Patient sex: F
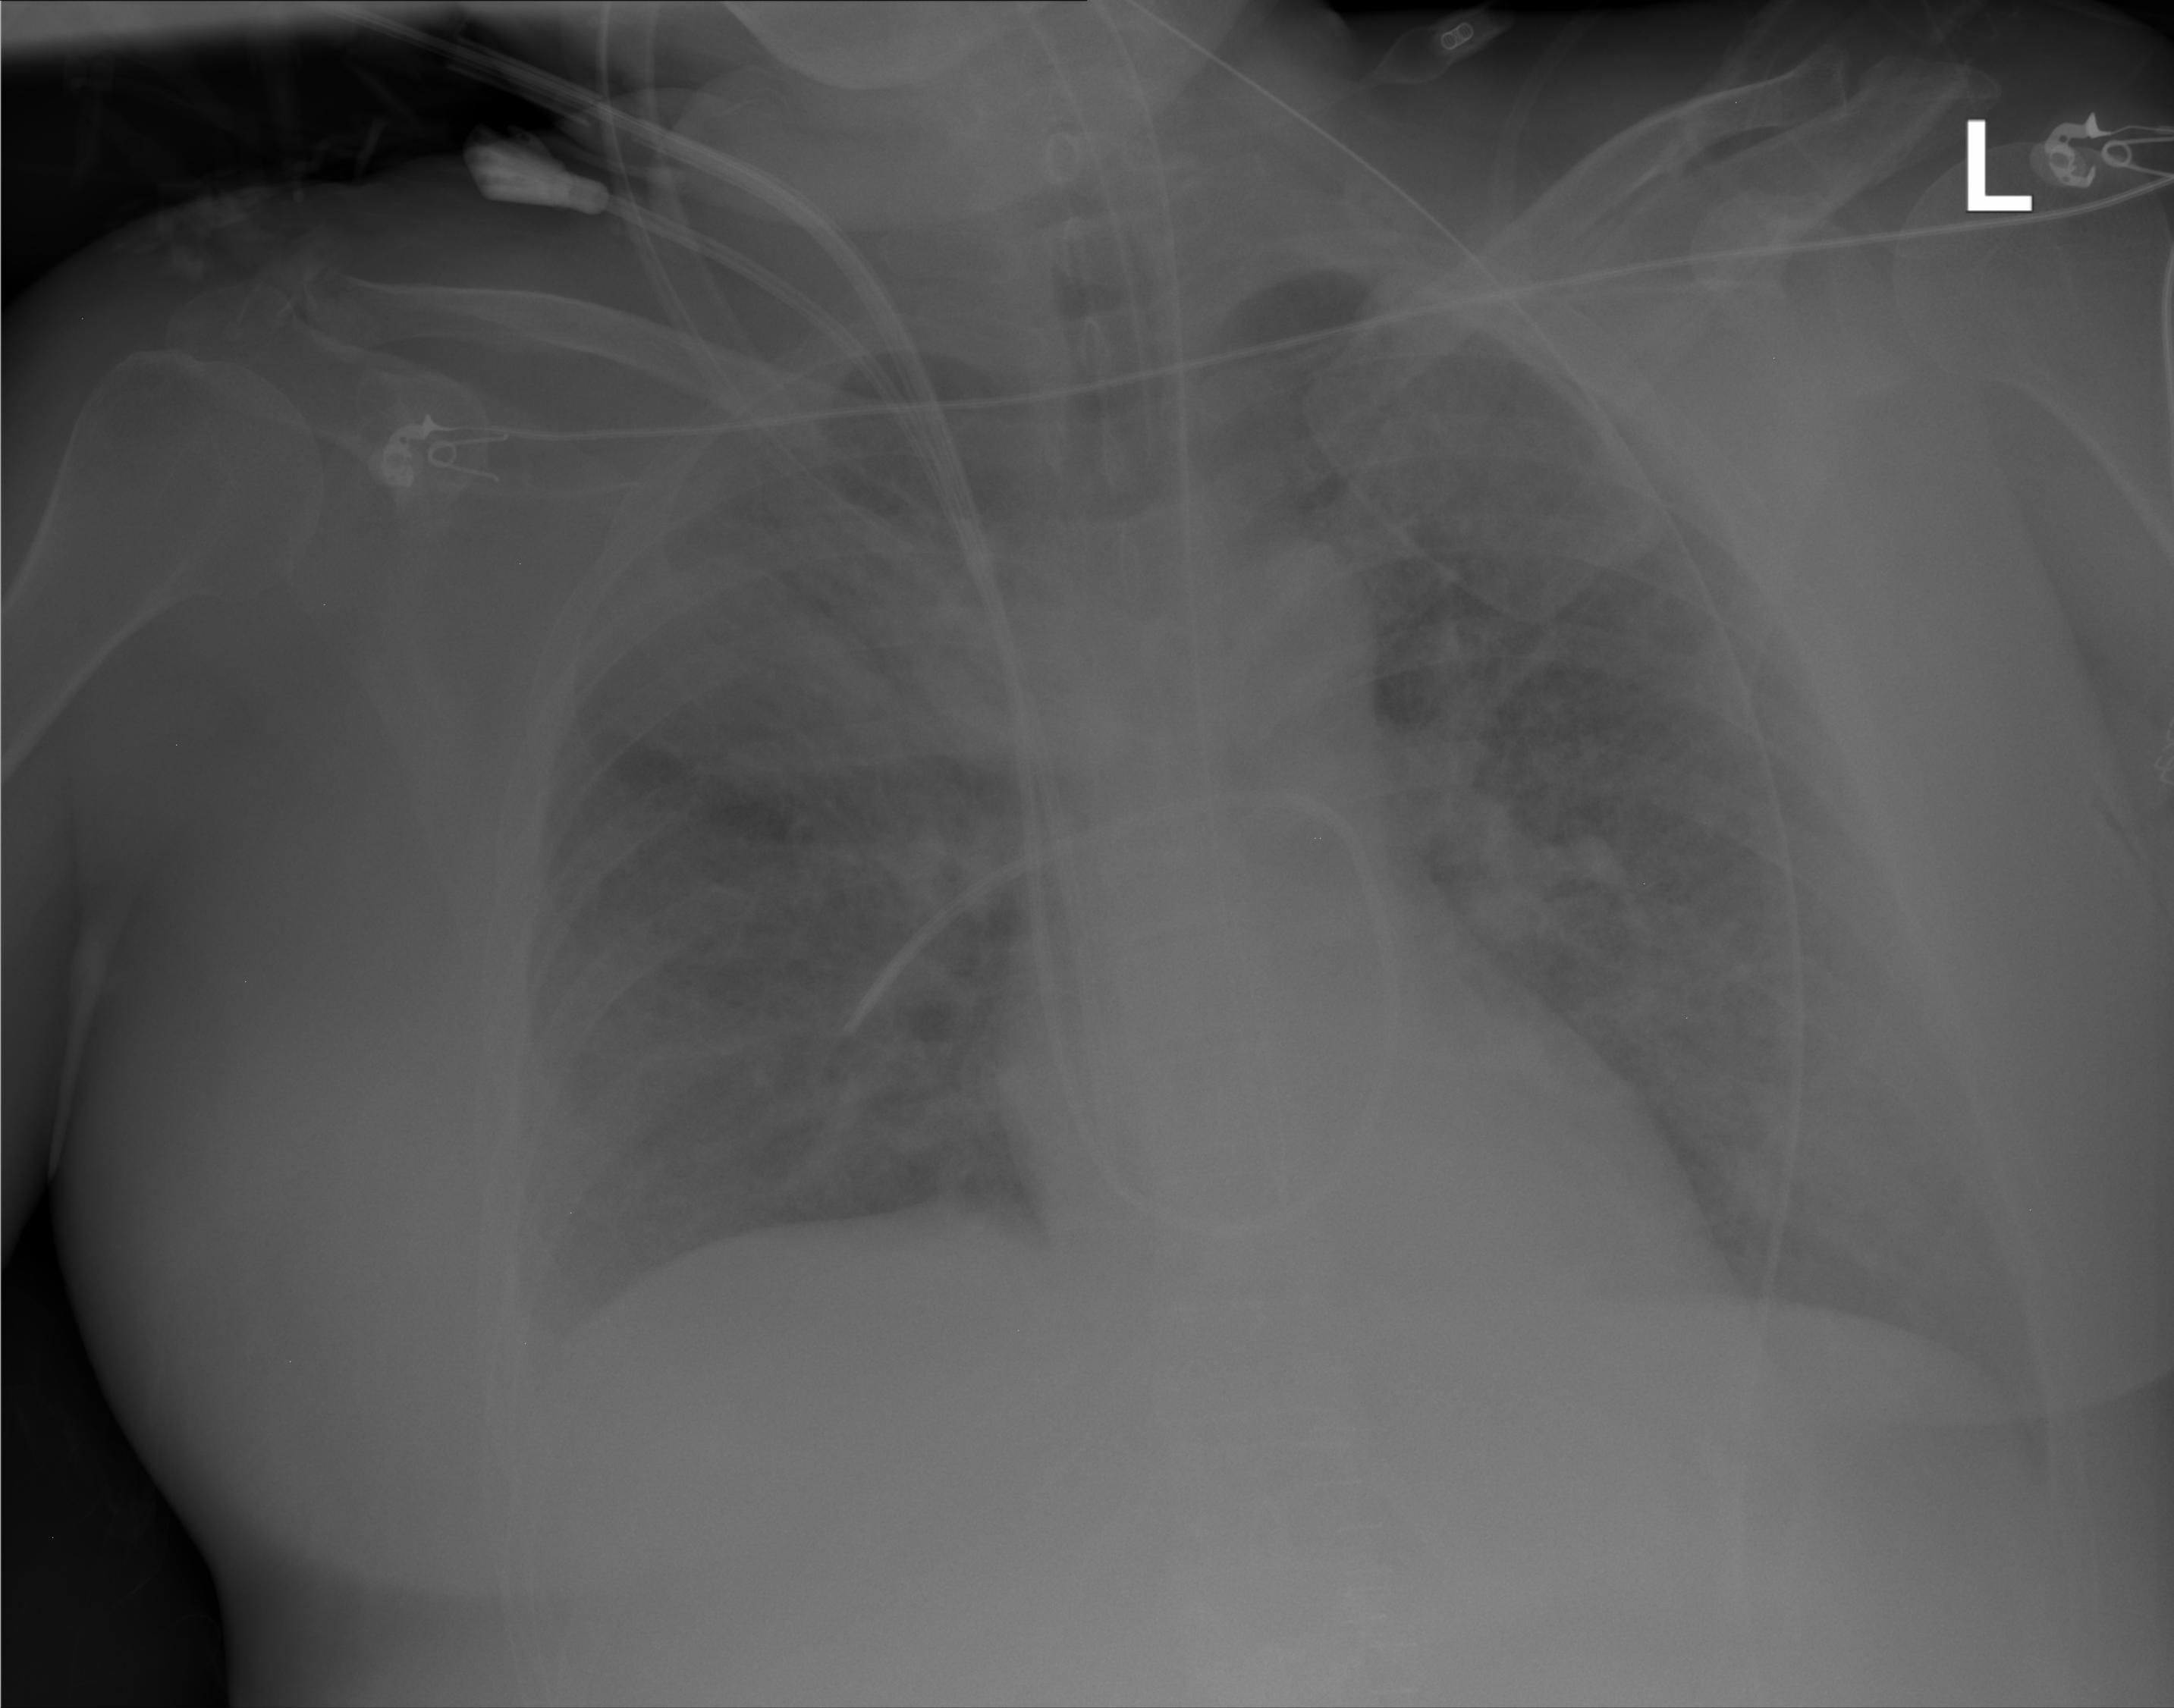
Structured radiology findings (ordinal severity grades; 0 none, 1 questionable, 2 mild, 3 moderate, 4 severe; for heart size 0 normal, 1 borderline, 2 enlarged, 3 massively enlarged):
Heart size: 0
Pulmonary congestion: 2
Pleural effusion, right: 0
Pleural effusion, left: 0
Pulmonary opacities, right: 1
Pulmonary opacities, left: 1
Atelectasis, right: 0
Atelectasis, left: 0